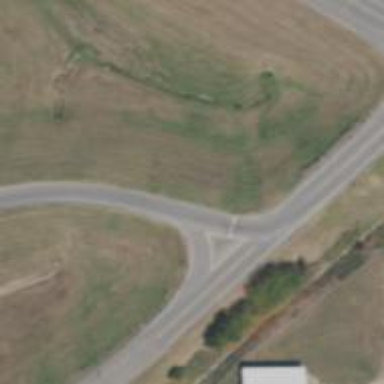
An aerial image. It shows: Stop road.